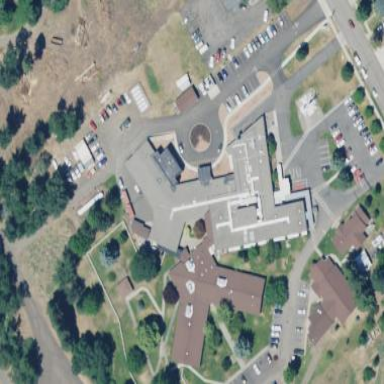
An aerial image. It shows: Healthcare facility identified as hospital.